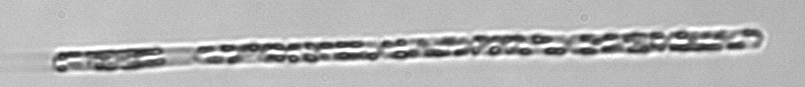
Label: Dactyliosolen_fragilissimus